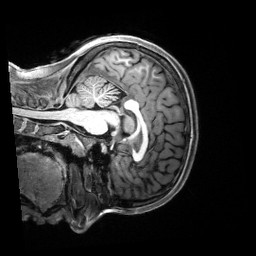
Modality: T1w
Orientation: sagittal
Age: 21
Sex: female
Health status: healthy
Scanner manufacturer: siemens
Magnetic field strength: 3 T
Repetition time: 2.5 s
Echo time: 0.00222 s